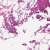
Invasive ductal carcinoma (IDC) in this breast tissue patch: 0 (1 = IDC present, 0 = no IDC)